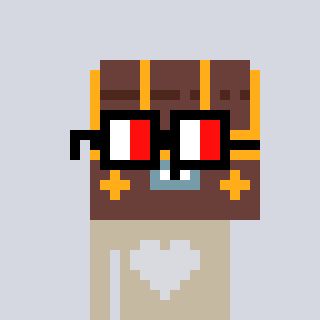
a pixel art character with square glasses with black frames and red eyes, a treasure chest-shaped head and a bege-colored body on a cool background